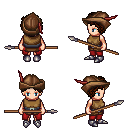
a pixel art fantasy rpg character, female body template, human, light skin, leather chest armor, red pants, brown curly afro hairstyle, leather cap, metal boots, spear, four views (front, back, left, right), 2x2 character sprite sheet, small pixel art, hard edges, no anti-aliasing